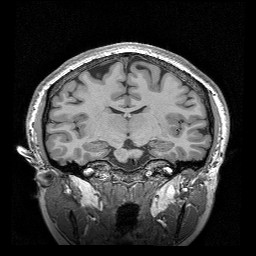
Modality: T1w
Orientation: sagittal